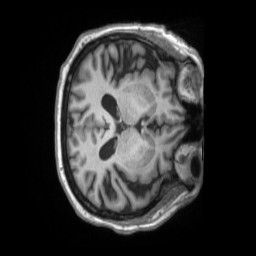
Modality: T1w
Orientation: axial
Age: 60
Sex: female
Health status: ill
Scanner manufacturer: siemens
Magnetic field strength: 3 T
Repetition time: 2.2 s
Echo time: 0.00157 s